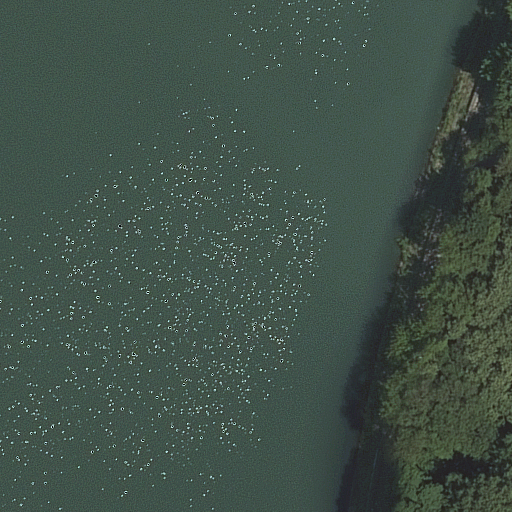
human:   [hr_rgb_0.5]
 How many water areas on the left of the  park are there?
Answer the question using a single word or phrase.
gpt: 1

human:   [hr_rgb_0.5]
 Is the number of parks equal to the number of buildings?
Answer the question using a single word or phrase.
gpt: no

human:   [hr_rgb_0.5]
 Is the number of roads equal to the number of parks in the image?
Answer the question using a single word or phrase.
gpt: yes

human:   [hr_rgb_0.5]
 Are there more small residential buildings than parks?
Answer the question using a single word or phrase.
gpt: no

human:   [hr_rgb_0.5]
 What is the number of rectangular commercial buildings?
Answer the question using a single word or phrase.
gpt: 0

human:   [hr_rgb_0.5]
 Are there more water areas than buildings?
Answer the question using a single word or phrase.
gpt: yes

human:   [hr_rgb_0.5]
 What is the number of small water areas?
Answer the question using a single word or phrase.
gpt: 0

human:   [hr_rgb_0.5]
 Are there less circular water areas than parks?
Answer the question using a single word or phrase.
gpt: yes

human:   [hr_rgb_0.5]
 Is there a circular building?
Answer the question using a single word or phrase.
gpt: no

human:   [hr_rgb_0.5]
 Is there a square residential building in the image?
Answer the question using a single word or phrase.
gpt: no

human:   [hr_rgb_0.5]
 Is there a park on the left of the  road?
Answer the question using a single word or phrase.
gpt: no

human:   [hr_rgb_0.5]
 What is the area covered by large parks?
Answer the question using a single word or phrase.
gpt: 10631m2

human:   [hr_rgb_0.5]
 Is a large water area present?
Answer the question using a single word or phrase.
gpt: yes

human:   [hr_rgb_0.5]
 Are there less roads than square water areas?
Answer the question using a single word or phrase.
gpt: no

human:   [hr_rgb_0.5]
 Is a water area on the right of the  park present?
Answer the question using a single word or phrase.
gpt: no

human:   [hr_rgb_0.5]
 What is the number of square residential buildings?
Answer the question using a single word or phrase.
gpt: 0

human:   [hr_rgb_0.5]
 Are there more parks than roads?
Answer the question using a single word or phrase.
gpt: no

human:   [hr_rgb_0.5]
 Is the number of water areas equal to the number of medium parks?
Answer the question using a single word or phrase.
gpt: no

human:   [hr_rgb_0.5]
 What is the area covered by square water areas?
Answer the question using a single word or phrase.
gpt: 0m2

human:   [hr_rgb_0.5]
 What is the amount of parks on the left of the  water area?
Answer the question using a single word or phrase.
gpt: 0

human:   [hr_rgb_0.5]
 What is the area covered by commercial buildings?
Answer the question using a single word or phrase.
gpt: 0m2

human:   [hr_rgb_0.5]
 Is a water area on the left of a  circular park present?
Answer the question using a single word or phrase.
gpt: no

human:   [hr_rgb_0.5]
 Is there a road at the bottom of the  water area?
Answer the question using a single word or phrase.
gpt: no

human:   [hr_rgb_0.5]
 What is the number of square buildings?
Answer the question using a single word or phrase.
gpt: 0

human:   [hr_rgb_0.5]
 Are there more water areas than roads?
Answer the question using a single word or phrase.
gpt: no

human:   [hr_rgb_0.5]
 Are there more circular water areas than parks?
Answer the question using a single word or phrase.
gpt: no

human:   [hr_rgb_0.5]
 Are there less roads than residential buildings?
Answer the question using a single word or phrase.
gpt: no

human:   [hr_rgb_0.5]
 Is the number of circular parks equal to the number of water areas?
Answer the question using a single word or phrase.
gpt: no

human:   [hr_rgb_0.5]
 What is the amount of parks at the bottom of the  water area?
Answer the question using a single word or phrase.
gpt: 0

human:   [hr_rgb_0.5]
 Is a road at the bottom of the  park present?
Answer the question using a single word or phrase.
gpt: yes

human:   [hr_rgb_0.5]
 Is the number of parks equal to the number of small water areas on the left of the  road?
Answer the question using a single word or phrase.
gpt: no

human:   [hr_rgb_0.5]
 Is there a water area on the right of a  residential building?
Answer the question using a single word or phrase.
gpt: no

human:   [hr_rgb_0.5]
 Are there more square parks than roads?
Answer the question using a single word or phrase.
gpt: no

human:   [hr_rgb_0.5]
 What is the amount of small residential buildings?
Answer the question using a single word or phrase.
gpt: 0

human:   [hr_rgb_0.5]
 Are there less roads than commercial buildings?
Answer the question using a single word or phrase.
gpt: no

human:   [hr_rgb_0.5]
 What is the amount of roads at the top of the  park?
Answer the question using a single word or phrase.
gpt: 0